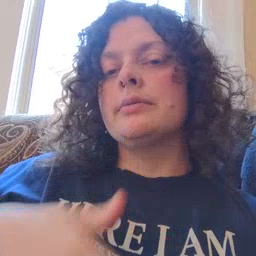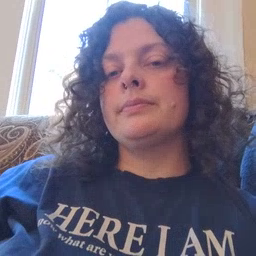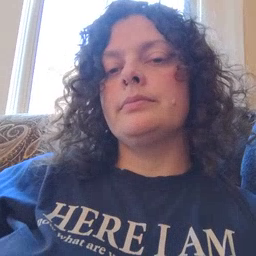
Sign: hen